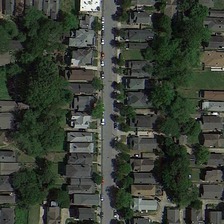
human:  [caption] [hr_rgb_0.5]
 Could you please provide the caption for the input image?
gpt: many buildings and green trees are in a dense residential area .

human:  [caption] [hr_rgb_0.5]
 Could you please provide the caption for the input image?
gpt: many buildings and green trees are in a dense residential area .

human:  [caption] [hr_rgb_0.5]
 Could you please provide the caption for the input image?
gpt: many buildings and green trees are in a dense residential area .

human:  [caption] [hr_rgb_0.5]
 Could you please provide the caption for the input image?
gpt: many buildings and green trees are in a dense residential area .

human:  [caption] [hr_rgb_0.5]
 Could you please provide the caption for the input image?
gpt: many buildings and green trees are in a dense residential area .